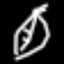
Label: leaf